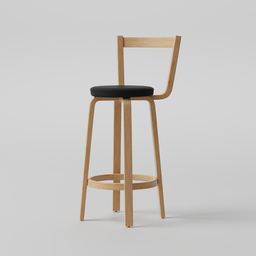
Label: furniture